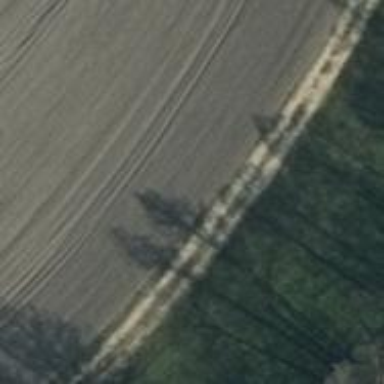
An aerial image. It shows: Dirt track with grade 3 quality.